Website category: book
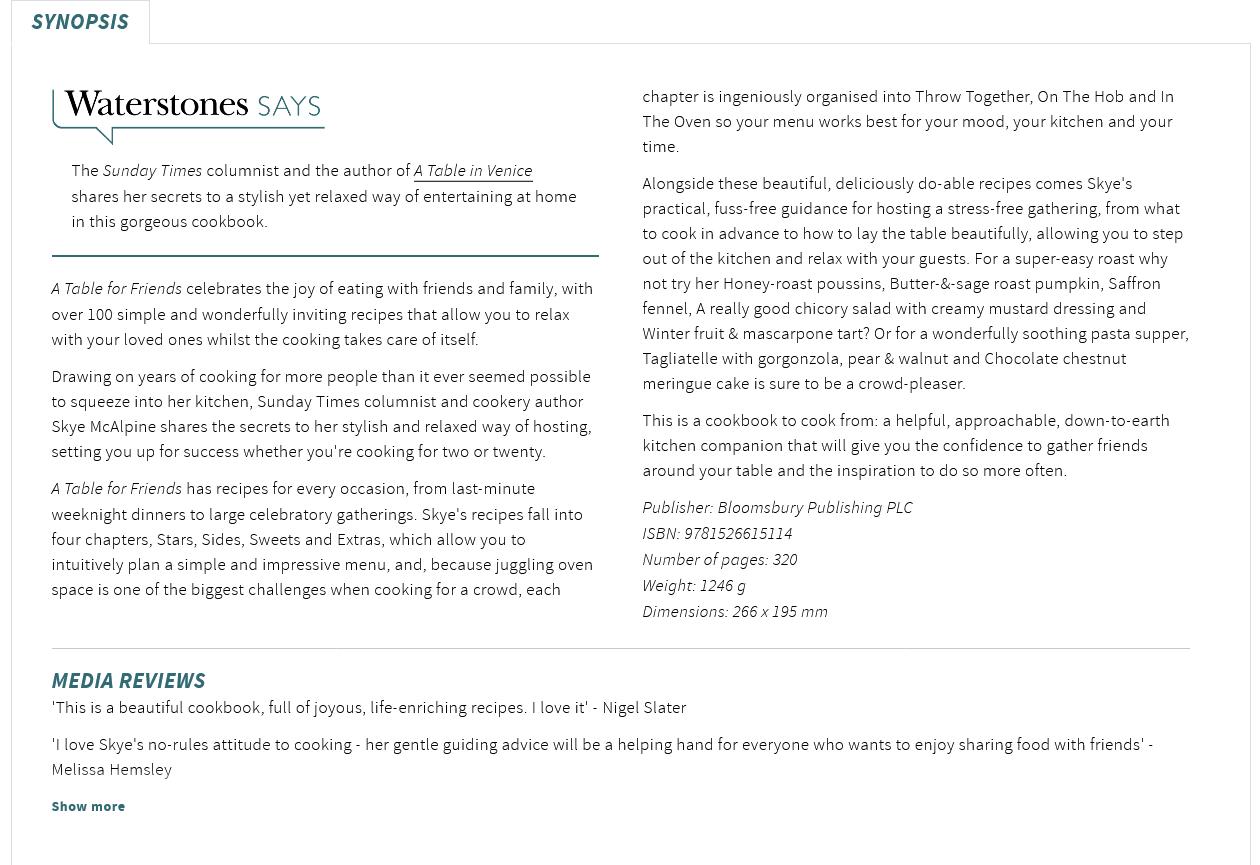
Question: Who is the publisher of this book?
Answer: Bloomsbury Publishing PLC

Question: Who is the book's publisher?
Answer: Bloomsbury Publishing PLC

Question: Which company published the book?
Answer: Bloomsbury Publishing PLC

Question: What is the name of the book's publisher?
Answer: Bloomsbury Publishing PLC

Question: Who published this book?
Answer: Bloomsbury Publishing PLC

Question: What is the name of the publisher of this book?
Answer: Bloomsbury Publishing PLC

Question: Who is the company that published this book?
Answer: Bloomsbury Publishing PLC

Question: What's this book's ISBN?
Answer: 9781526615114

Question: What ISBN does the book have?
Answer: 9781526615114

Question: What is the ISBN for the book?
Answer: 9781526615114

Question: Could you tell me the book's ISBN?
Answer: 9781526615114

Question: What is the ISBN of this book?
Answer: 9781526615114

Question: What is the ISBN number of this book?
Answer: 9781526615114

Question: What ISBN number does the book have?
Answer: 9781526615114

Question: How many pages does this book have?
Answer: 320

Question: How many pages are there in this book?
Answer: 320

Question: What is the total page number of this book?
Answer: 320

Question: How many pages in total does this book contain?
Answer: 320

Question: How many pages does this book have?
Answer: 320

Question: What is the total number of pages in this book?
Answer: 320

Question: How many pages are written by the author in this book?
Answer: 320

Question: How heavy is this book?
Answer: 1246 g

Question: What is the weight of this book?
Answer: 1246 g

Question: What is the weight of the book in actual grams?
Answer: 1246 g

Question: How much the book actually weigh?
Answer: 1246 g

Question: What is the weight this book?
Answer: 1246 g

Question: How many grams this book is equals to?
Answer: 1246 g

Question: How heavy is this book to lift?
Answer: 1246 g

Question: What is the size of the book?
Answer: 266 x 195 mm

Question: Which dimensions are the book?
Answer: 266 x 195 mm

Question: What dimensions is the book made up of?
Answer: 266 x 195 mm

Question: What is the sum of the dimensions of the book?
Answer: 266 x 195 mm

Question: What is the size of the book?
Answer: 266 x 195 mm

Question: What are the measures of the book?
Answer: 266 x 195 mm

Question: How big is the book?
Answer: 266 x 195 mm